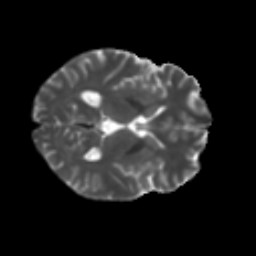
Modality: T2w
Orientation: axial
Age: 39
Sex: male
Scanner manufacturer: ge
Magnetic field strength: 3 T
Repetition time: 7.8 s
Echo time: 0.061 s